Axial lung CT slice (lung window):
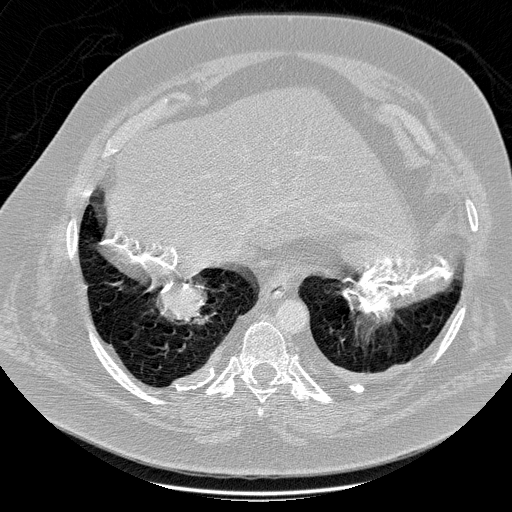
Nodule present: yes
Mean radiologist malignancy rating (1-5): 5